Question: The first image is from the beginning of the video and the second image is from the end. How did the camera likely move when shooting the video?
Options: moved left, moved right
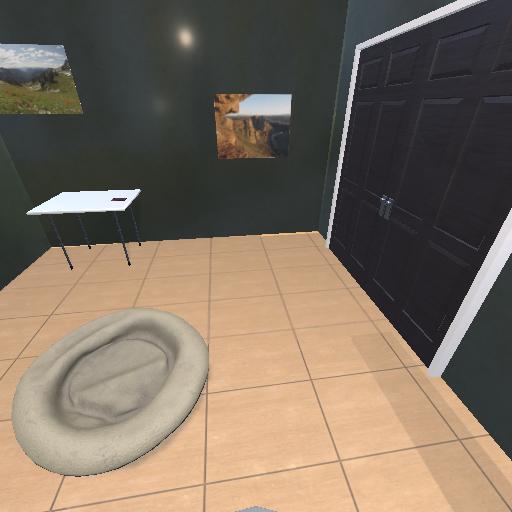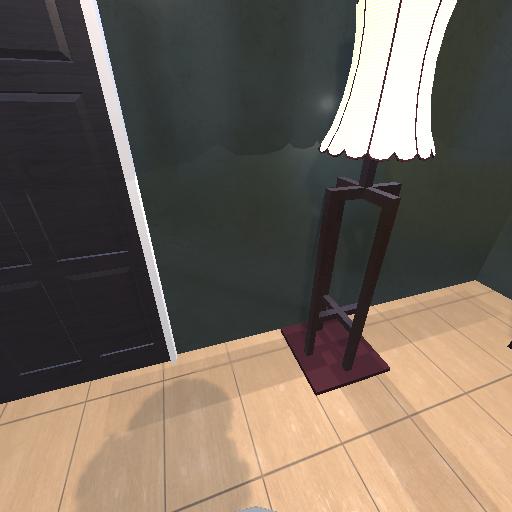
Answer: moved left